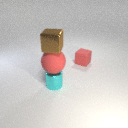
small cyan metal cylinder below large red rubber sphere